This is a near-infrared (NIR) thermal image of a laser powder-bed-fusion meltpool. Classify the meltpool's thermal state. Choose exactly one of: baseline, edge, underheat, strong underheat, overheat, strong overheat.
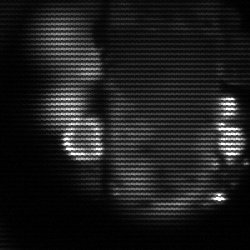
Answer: strong underheat